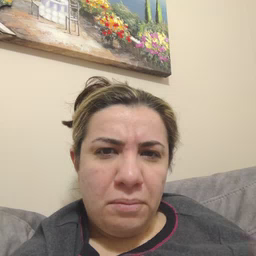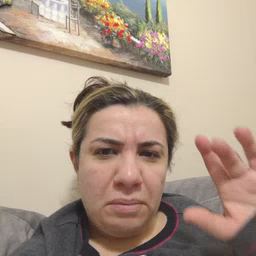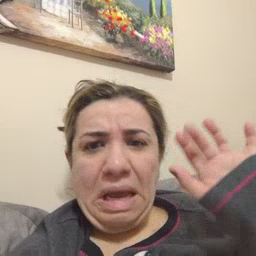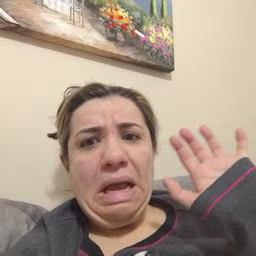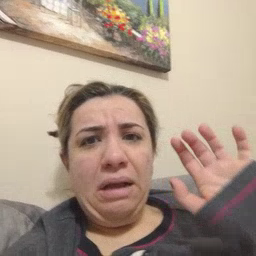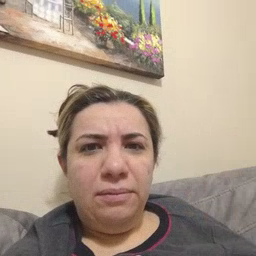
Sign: yucky